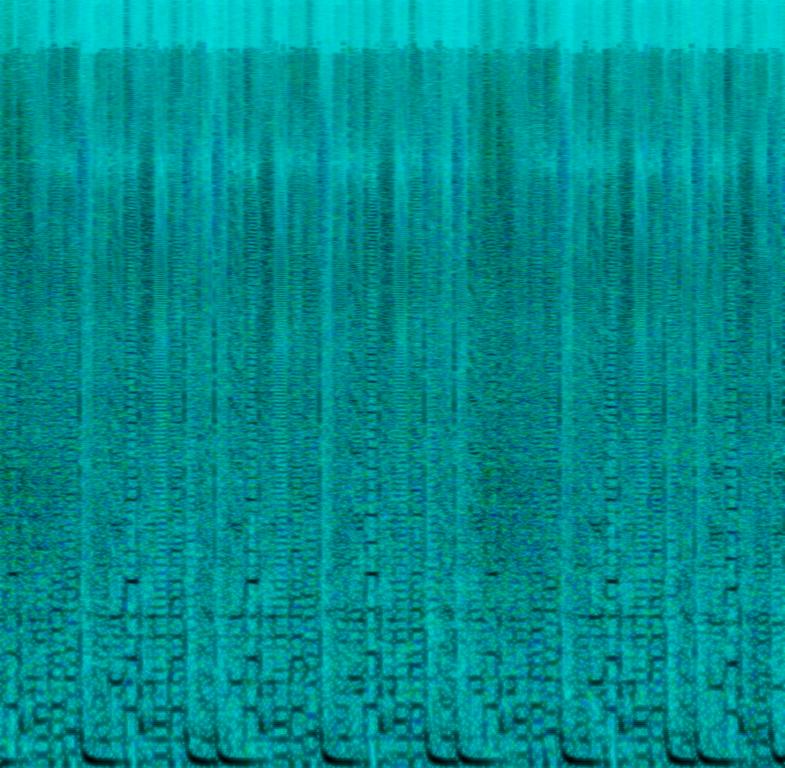
This music is an electronic instrumental. The tempo is fast with synthesiser articulation, digital drumming and circuitry based technology. The music is loud, futuristic, contemporary, psychedelic, trippy ,hypnotic and youthful with a dance groove. This music is EDM.